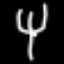
Label: fork